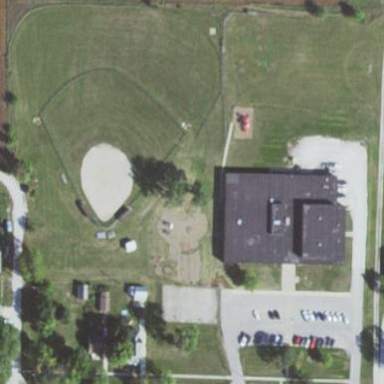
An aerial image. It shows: School.